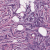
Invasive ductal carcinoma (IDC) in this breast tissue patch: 1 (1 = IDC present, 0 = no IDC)